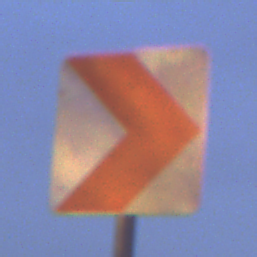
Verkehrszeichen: RichtungstafelnInKurvenKleinLinks
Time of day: Night
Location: Outdoor (Urban)
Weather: PartlyCloudy
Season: NotSpecified
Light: Artificial